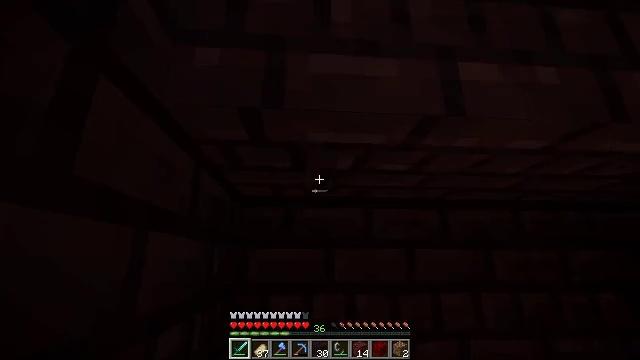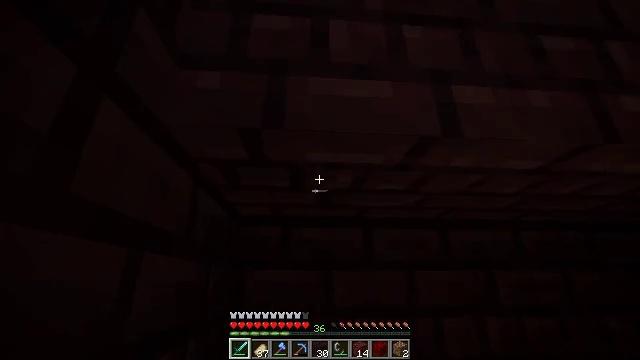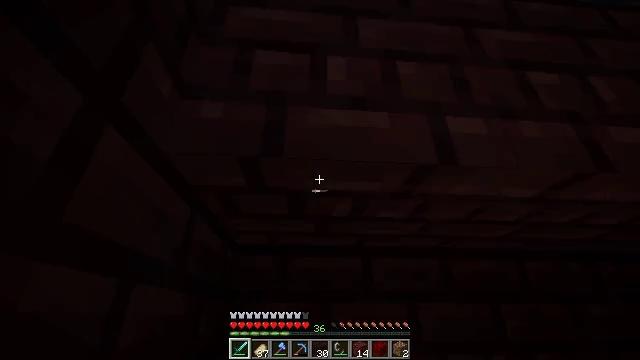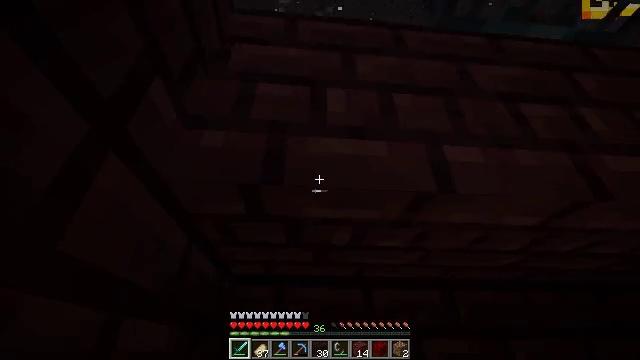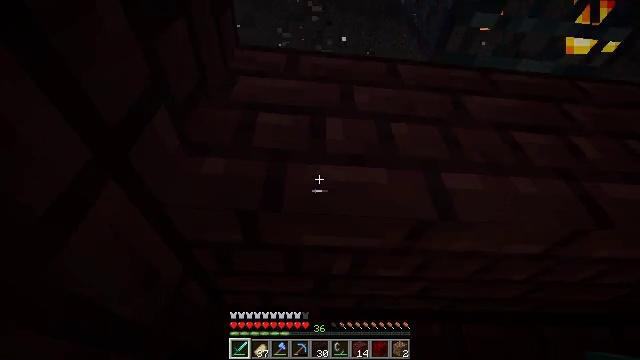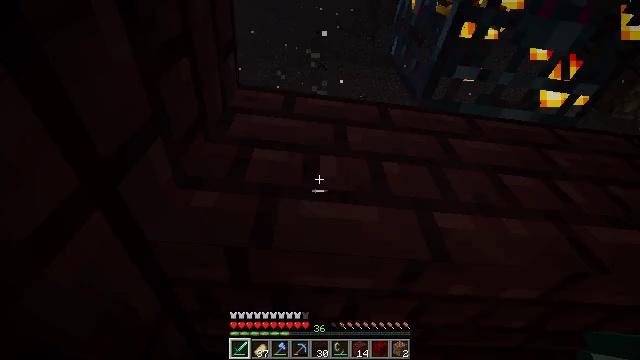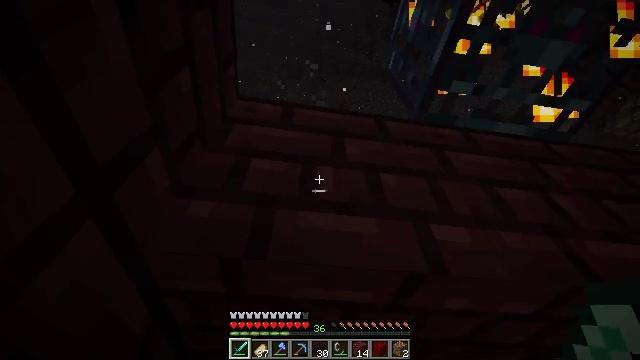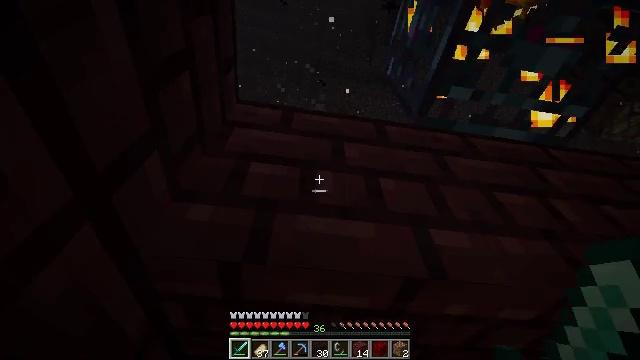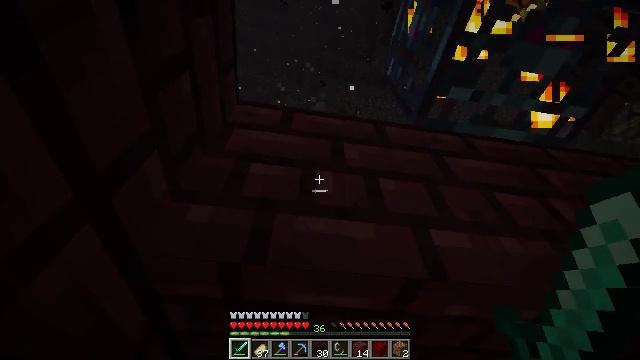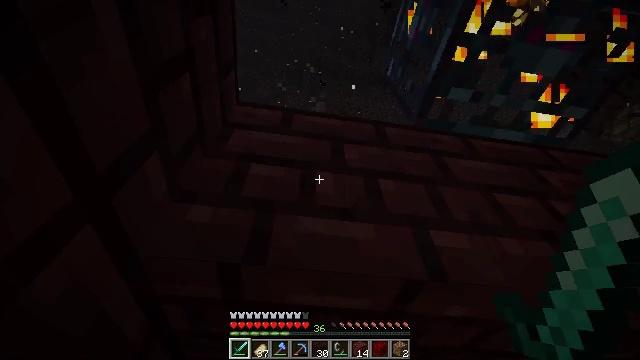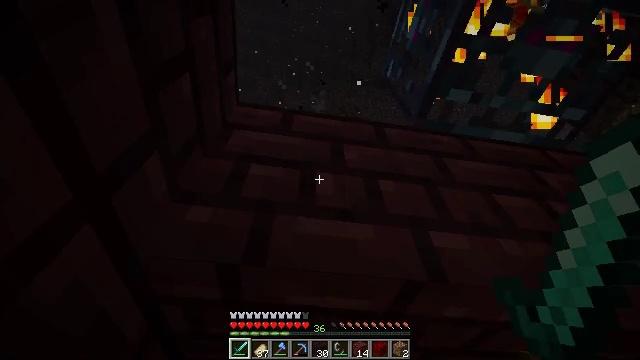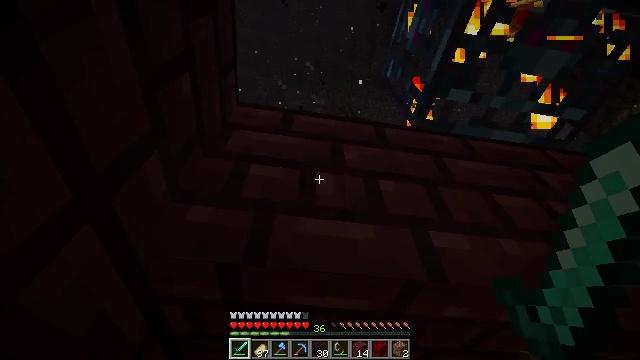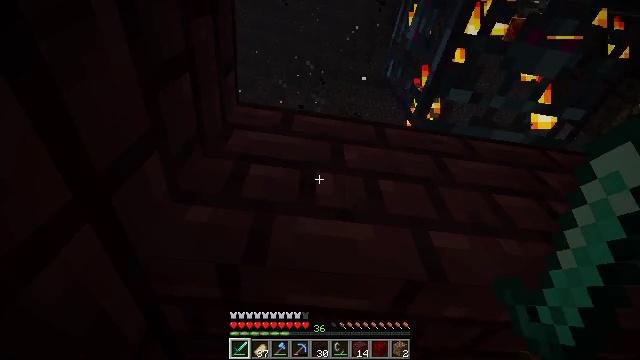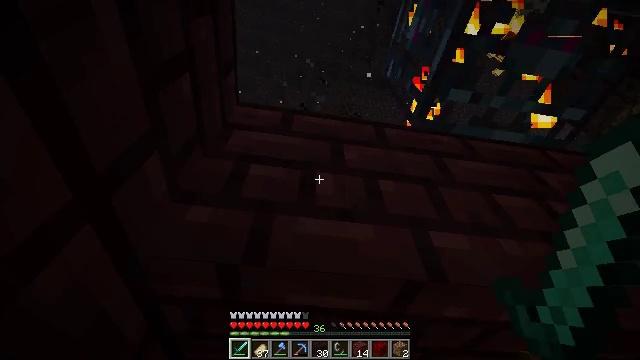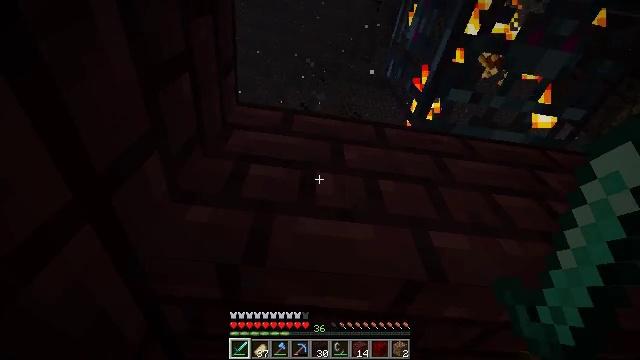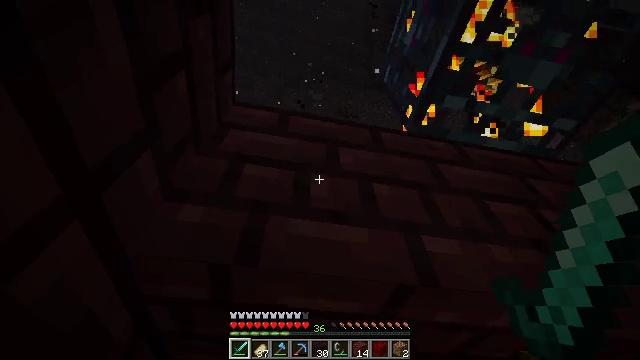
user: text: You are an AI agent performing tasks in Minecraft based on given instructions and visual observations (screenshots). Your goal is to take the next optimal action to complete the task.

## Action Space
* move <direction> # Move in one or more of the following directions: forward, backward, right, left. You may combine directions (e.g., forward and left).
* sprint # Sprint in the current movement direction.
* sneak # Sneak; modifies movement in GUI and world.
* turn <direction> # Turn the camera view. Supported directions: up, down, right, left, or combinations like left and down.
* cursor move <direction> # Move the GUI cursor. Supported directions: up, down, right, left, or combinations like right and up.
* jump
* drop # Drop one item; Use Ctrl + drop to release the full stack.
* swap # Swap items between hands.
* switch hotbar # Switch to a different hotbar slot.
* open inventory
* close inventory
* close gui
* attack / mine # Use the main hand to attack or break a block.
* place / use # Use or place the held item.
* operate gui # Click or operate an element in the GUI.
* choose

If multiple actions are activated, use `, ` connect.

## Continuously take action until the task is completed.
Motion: motion action
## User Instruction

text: Break the nether bricks in a fortress.
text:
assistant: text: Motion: turn up
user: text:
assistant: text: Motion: turn up
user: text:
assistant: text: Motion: turn up
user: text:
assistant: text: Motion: turn up
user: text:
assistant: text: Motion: turn right and up
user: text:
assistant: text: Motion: turn up
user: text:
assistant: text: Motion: no_op
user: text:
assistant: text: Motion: no_op
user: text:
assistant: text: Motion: no_op
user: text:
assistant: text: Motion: no_op
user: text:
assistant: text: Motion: no_op
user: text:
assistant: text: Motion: no_op
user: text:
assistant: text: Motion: no_op
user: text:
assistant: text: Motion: no_op
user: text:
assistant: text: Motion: turn right
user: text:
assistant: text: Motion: turn right and up
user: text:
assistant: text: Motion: turn right and up
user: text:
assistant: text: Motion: turn right and up
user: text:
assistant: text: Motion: turn right
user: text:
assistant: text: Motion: turn right
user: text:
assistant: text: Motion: no_op
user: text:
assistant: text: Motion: no_op
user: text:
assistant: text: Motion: no_op
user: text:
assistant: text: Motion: no_op
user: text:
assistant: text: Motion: no_op
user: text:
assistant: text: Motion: no_op
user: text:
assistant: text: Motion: no_op
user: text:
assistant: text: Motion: no_op
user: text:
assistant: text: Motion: turn left
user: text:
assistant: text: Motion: turn left and down